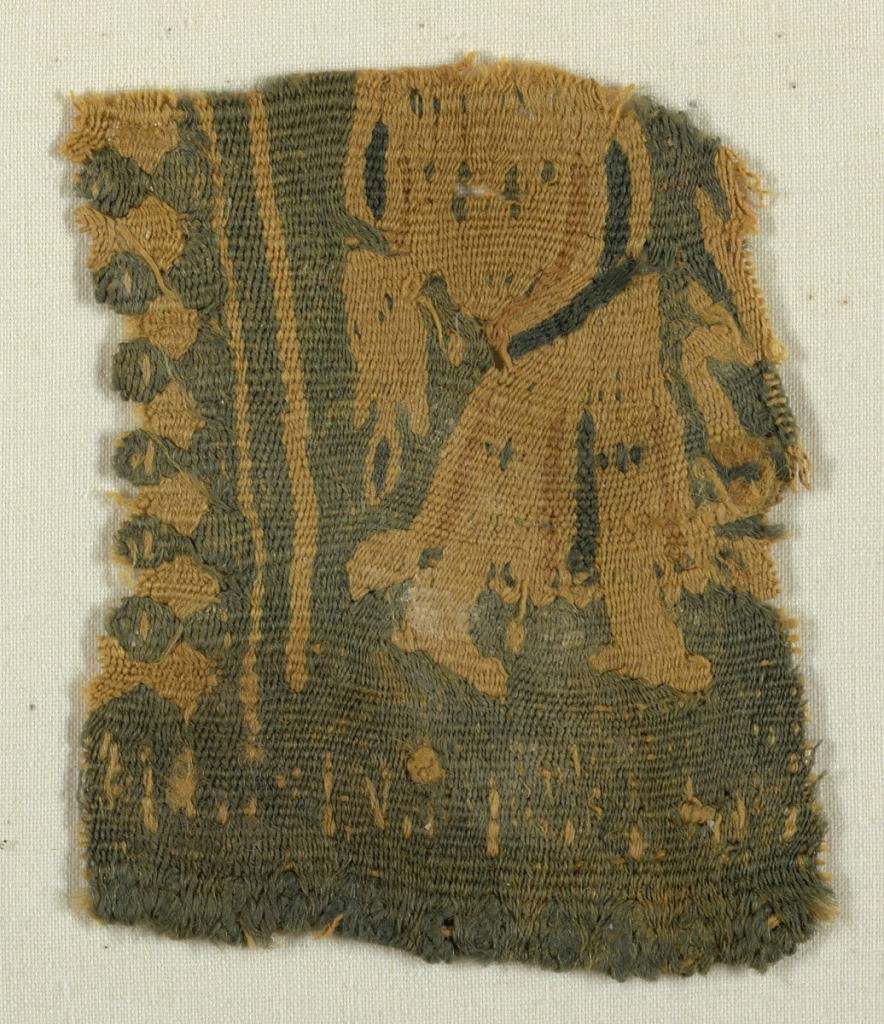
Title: Textile
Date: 4th century
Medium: wool, linen Technique: tapestry weave
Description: Fragment with a partial figure of a saint or angel in light brown and olive green.